Field crop: maize
Growth stage: 1
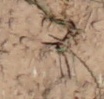
Species: lolium